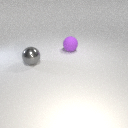
large purple rubber sphere behind large gray metal sphere